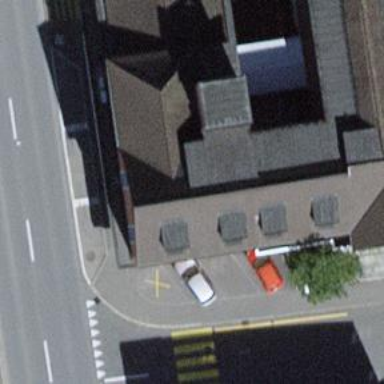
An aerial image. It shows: Pharmacy.